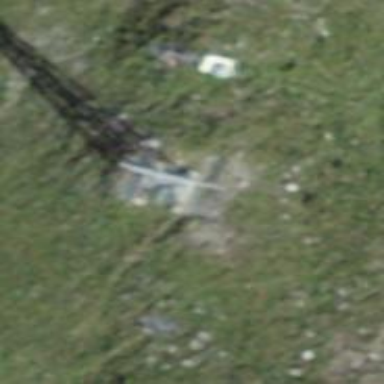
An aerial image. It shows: Pylon used for aerialway.